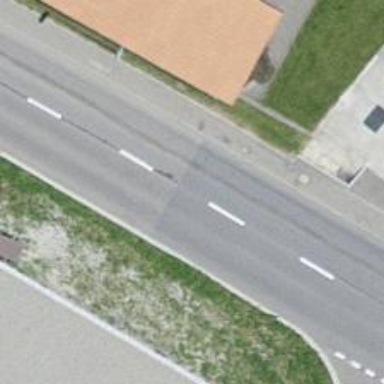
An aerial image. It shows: Secondary road with asphalt surface.